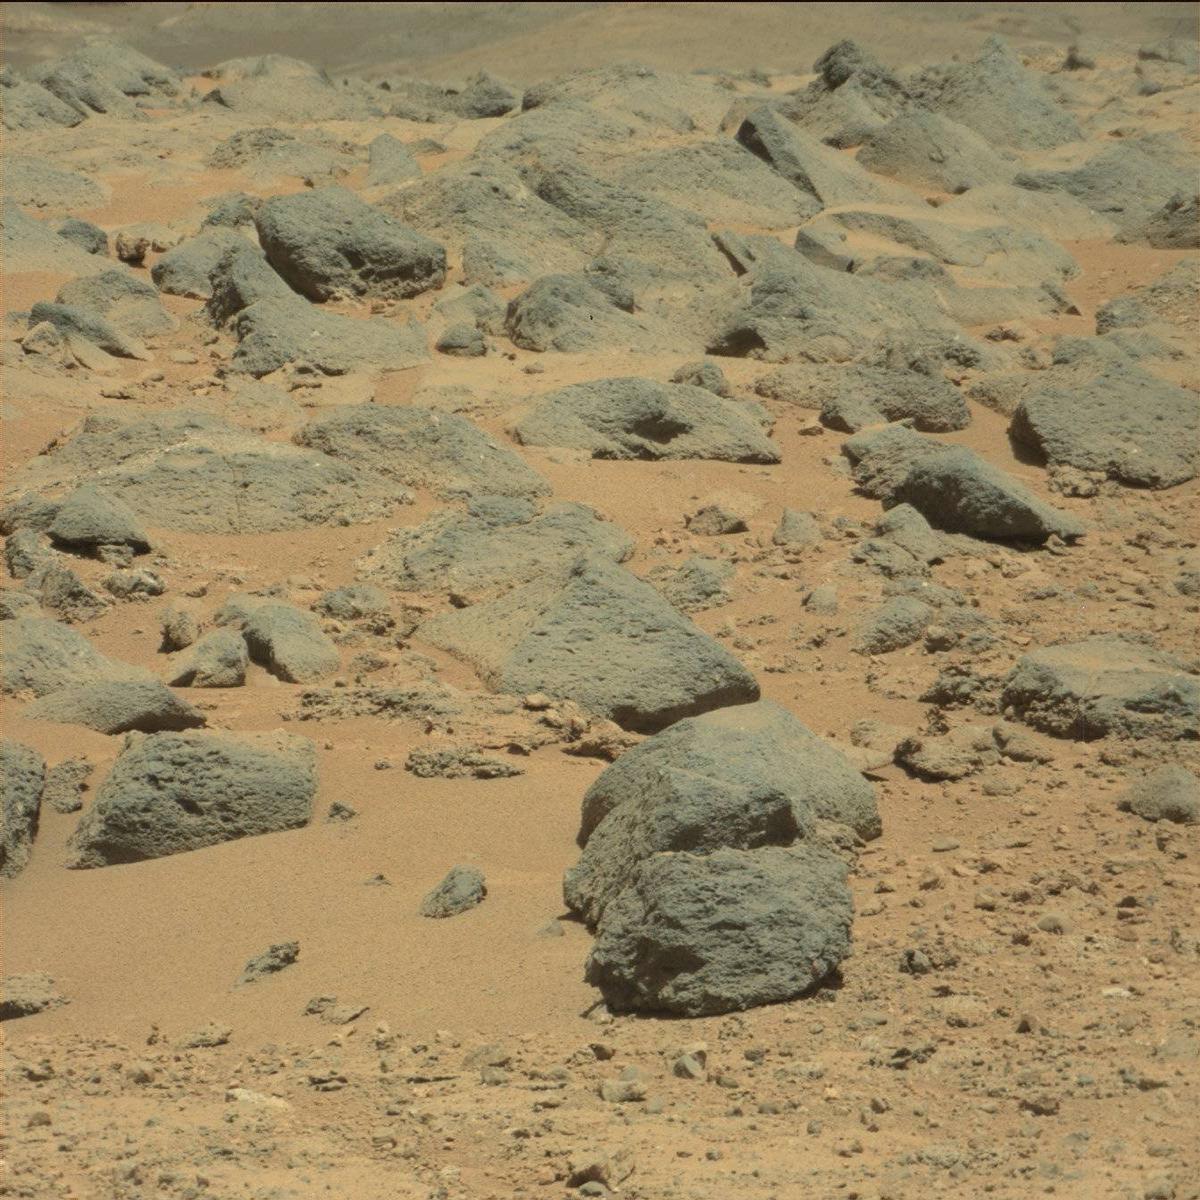
Terrain classes present: Bedrock, Ridge, Sand / Soil